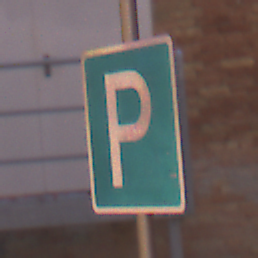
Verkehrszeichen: Parken
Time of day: MorningAfternoon
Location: Outdoor (Urban)
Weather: Clear
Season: NotSpecified
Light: Natural